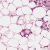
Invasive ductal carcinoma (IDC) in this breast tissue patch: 0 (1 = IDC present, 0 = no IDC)